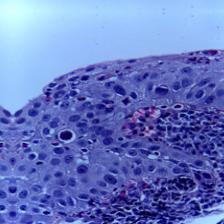
Diagnosis: OSCC